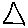
Label: triangle